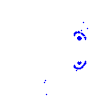
Particle: kaon